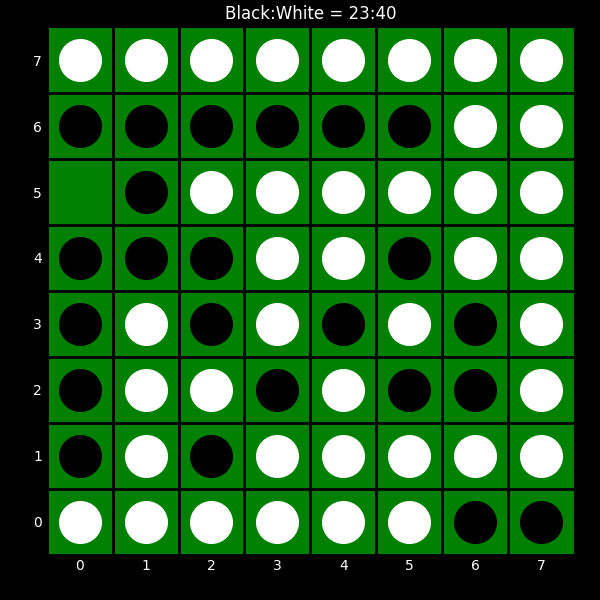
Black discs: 23
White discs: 40